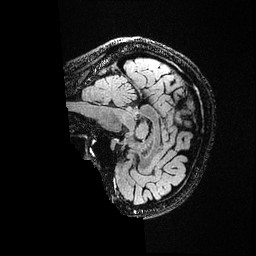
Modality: FLAIR
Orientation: sagittal
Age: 46
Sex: female
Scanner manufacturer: ge
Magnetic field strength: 3 T
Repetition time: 4.802 s
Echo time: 0.1169 s